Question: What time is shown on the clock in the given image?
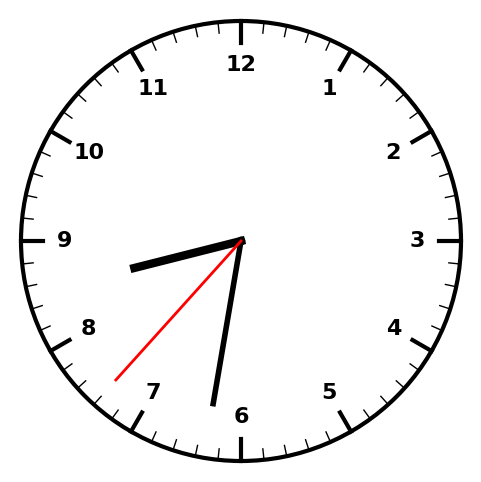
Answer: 08:31:37